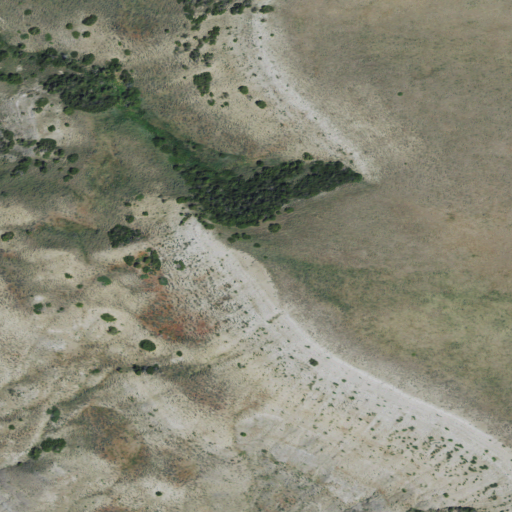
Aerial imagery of mountain in Montana named Woody Mountain containing shrub, grassland, and evergreen forest